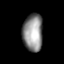
Tissue: lung
Cell type: Epithelial cells
Senescence score: 0.2252
Nuclear area (px): 740
Mean DAPI intensity: 140.788